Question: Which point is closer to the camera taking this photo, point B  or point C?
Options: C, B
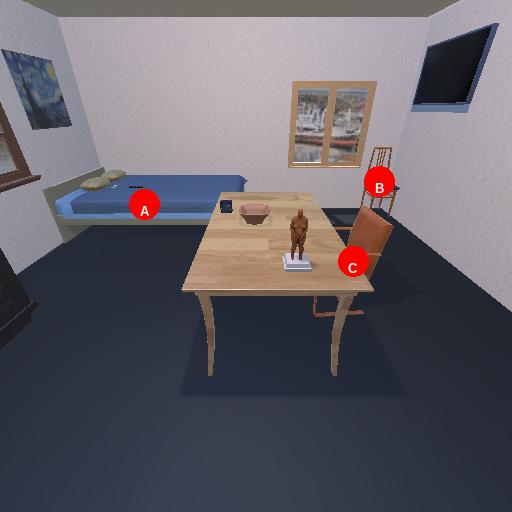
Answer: C